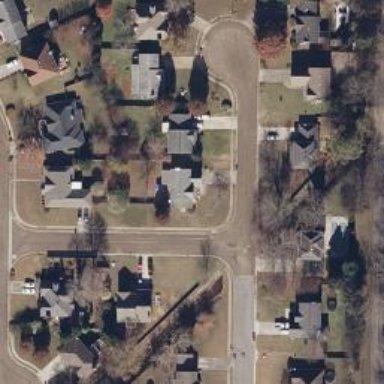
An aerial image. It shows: Residential road with sidewalk on the left side.